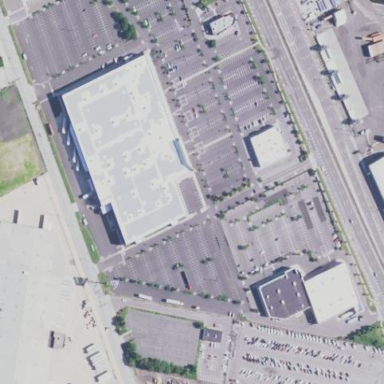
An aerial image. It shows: Retail building housing furniture shop.